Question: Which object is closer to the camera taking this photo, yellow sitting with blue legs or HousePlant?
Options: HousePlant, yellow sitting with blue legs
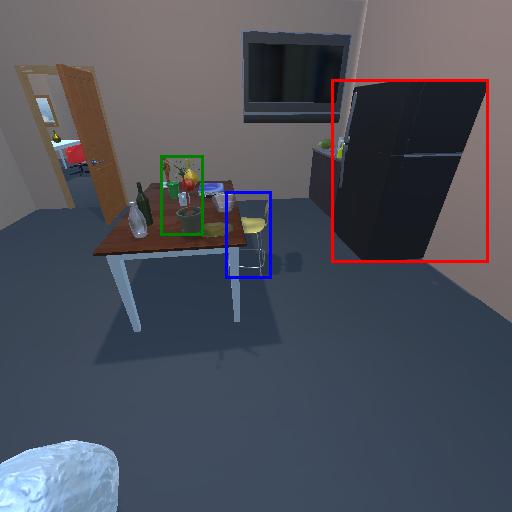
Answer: HousePlant